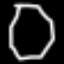
Label: octagon